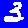
Digit: 3